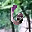
Label: 6